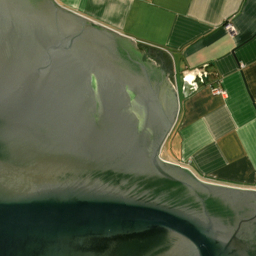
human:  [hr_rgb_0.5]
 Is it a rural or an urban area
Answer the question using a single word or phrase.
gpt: rural

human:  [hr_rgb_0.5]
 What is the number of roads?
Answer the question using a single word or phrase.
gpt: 19

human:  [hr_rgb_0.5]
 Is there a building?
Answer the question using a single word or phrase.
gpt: yes

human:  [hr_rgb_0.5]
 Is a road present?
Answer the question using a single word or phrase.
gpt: yes

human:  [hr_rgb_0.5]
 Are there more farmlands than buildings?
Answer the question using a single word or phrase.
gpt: no

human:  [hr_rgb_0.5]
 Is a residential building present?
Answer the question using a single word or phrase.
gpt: yes

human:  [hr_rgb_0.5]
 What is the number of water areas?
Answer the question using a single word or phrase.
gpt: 4

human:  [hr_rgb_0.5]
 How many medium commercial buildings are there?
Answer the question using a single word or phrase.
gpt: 0

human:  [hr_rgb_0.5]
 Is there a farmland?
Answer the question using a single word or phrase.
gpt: yes

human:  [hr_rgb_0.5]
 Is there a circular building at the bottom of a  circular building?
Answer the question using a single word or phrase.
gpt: no

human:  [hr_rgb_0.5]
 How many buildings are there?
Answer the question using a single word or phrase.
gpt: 17

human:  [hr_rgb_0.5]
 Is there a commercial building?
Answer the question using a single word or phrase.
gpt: yes

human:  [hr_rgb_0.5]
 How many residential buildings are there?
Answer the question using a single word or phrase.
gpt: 12

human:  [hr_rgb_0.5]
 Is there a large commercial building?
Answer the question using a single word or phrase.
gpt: no

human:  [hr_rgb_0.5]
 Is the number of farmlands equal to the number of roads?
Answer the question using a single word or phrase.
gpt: no

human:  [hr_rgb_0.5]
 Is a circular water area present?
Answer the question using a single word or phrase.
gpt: no

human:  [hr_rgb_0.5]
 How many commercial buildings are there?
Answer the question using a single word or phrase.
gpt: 1

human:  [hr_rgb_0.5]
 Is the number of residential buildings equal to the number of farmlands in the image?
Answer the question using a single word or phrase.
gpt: no

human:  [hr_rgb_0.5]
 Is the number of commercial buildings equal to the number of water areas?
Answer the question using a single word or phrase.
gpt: no

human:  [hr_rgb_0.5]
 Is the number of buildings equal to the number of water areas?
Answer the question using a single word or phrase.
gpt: no

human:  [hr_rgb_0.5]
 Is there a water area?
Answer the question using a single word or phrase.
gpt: yes

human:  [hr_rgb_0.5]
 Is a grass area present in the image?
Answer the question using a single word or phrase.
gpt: yes

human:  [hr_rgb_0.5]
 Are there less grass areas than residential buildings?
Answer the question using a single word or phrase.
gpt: yes

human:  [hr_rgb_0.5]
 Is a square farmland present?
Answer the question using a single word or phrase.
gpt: no

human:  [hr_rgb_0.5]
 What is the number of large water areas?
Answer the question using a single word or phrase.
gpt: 4

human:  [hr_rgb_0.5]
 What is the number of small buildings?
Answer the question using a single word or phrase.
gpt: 15

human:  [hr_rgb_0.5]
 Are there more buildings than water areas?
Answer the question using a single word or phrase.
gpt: yes

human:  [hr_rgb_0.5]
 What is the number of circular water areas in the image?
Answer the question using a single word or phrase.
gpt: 0

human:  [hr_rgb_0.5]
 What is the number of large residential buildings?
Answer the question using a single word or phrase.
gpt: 0

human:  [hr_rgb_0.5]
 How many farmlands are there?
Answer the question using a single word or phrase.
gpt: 17

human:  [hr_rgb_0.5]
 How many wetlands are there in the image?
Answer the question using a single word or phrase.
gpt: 6

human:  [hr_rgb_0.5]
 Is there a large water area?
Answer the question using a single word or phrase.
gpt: yes

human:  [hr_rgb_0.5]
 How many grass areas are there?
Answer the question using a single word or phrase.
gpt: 11

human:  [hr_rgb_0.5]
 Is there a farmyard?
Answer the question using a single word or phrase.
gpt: yes

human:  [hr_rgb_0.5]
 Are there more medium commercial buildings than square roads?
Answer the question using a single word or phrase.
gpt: no

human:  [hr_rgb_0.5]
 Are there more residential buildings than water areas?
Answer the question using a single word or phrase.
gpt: yes

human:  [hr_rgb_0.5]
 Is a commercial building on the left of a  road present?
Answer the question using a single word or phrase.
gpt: yes

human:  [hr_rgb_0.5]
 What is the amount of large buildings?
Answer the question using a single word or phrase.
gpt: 0

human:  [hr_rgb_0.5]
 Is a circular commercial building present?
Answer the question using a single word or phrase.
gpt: no

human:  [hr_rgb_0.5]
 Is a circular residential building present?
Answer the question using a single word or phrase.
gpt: no

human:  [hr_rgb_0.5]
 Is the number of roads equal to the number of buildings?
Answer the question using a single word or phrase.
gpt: no

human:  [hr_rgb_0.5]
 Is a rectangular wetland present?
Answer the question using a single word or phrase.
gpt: no

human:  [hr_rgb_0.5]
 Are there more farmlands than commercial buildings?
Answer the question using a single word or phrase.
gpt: yes

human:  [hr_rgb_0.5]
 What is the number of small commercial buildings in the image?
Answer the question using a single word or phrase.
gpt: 1

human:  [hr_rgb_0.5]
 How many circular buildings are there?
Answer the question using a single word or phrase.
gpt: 0

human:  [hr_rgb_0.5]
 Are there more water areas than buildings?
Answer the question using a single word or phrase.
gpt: no

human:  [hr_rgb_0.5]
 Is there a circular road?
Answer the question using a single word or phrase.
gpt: no

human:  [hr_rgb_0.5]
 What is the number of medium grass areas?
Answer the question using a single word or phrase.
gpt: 1

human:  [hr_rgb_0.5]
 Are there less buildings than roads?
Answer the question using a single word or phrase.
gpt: yes

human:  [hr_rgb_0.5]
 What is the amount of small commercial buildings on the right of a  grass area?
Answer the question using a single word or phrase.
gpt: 1

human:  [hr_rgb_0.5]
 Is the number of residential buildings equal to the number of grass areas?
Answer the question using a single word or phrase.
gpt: no

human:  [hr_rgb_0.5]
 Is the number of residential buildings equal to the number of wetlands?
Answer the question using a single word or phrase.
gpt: no

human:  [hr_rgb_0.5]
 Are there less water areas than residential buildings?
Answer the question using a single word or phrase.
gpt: yes

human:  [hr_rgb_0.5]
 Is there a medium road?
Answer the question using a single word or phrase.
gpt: no

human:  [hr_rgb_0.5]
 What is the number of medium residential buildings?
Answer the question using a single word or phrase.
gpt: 1

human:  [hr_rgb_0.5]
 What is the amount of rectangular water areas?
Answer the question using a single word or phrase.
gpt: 0

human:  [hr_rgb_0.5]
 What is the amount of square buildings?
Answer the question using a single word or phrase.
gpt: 0

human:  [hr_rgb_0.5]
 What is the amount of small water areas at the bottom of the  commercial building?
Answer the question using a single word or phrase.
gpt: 0

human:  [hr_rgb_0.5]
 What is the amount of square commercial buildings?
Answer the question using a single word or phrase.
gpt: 0

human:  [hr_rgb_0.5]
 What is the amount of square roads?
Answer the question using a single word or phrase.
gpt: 0

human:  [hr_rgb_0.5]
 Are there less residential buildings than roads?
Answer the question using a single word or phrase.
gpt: yes

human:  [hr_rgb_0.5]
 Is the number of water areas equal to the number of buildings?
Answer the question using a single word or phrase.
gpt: no

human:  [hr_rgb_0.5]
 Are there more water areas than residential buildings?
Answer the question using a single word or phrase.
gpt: no

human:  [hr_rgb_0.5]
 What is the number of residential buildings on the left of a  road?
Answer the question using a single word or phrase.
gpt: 12